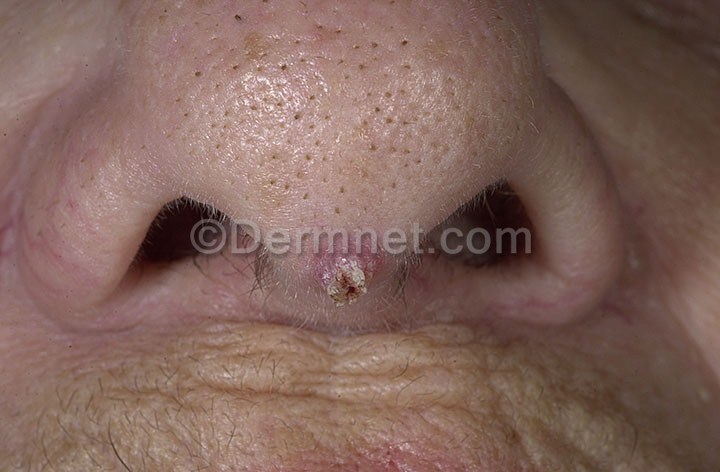
Disease: Warts Molluscum and other Viral Infections